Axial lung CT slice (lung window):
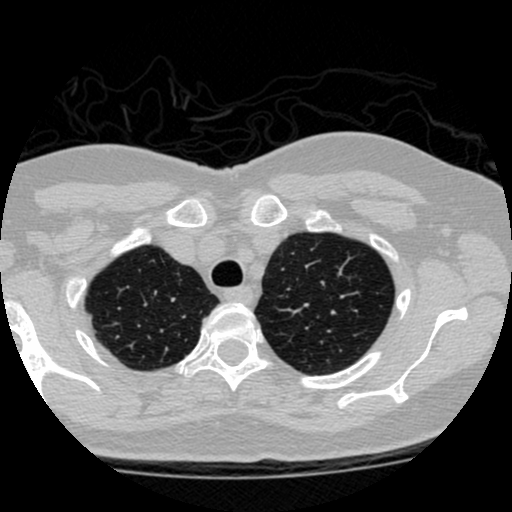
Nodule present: no